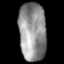
Tissue: lung
Cell type: B cells
Senescence score: 0.6284
Nuclear area (px): 1563
Mean DAPI intensity: 146.678